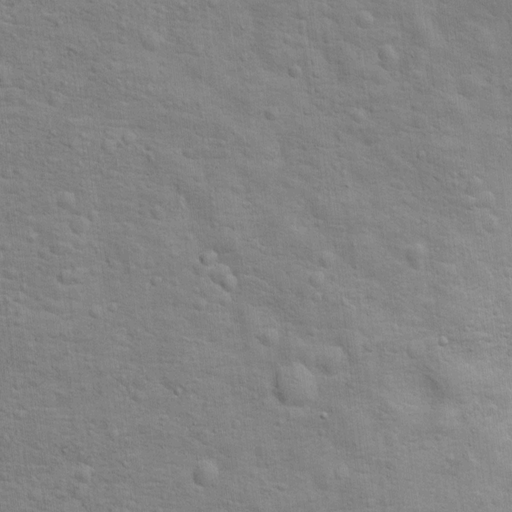
Classes present: Background